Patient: sex F, age 51
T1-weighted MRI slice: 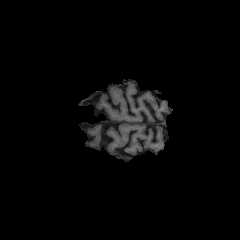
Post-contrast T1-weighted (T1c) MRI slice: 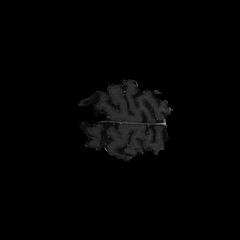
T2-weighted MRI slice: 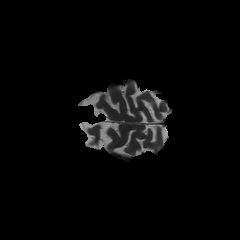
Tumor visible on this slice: no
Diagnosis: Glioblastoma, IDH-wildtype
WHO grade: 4